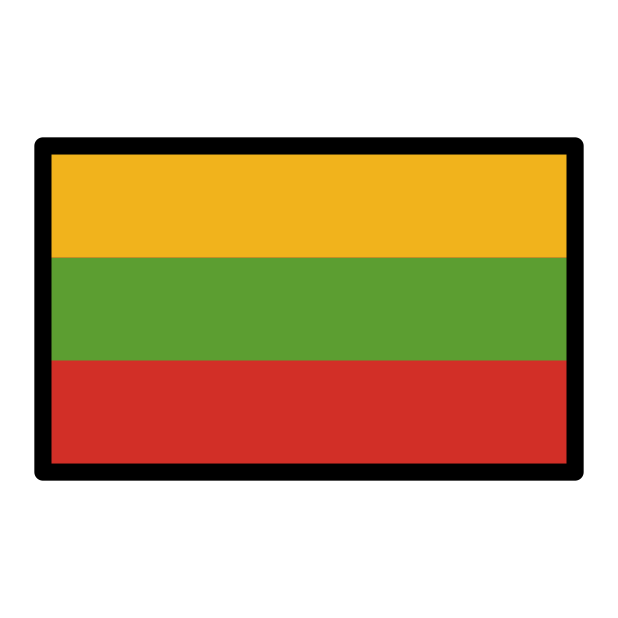
flag: Lithuania